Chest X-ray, AP view. Patient: 38 years old, sex M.
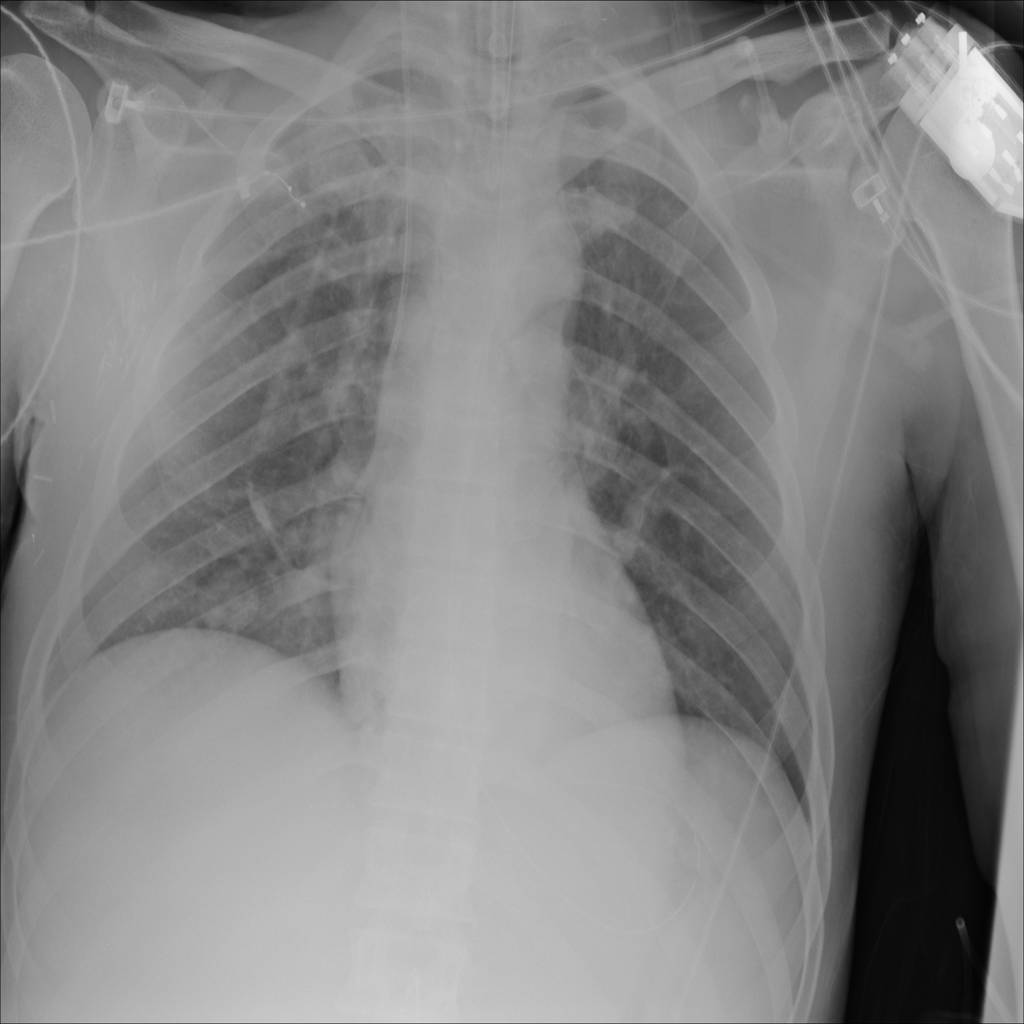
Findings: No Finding